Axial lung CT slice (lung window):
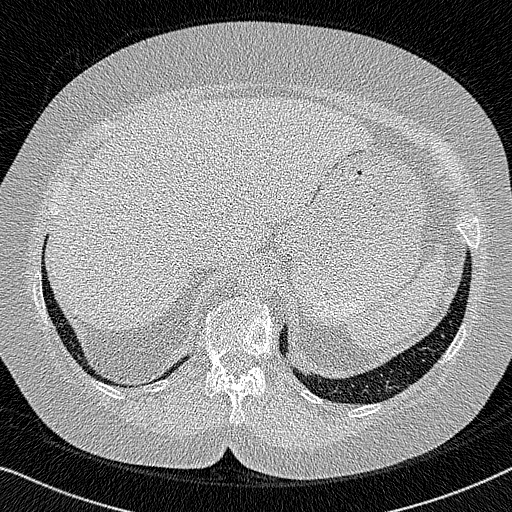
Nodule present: no